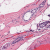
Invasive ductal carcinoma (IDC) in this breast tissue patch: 1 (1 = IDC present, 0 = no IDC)